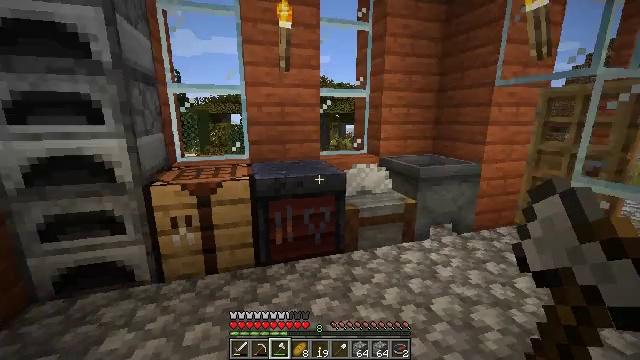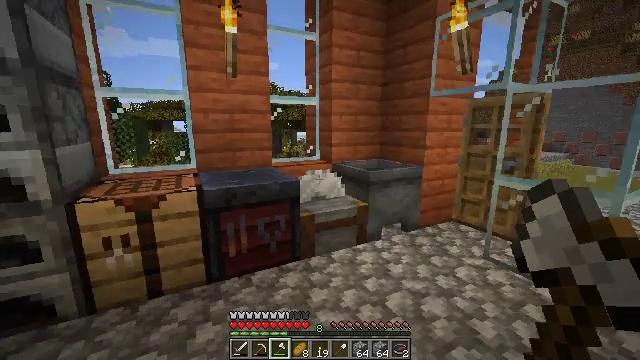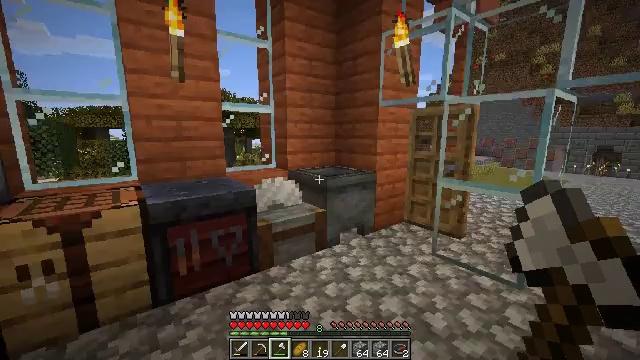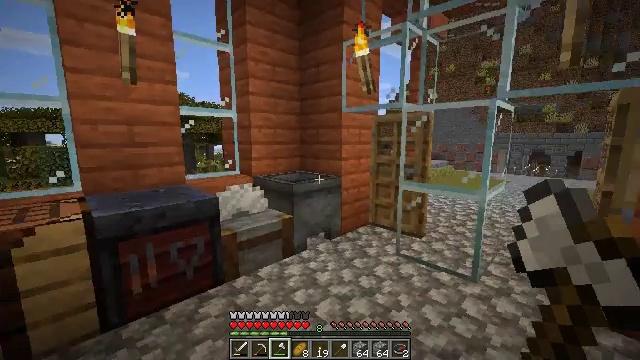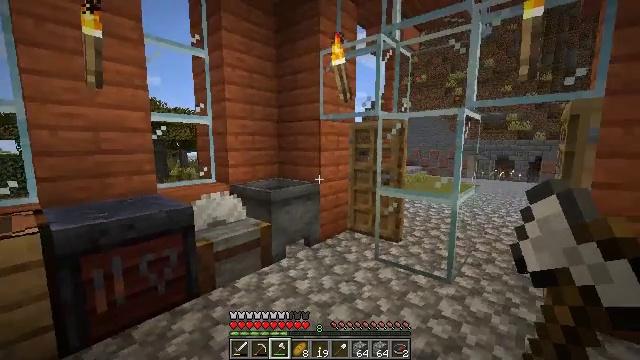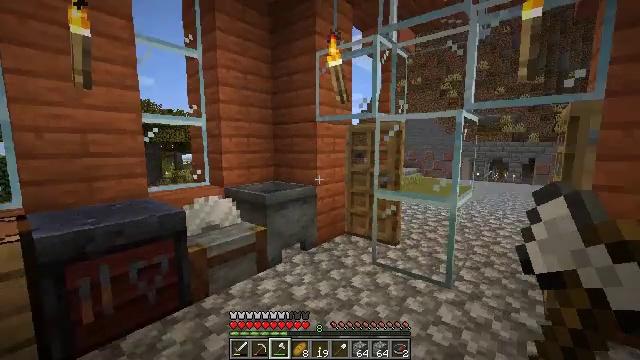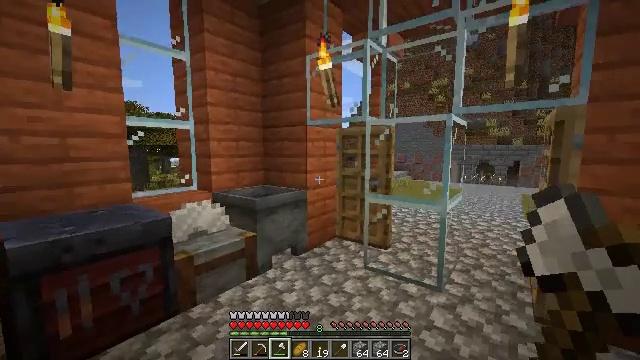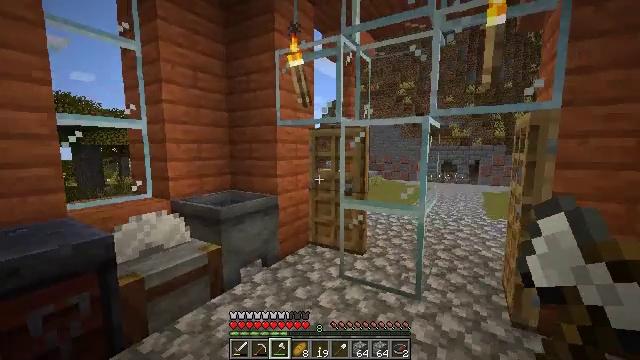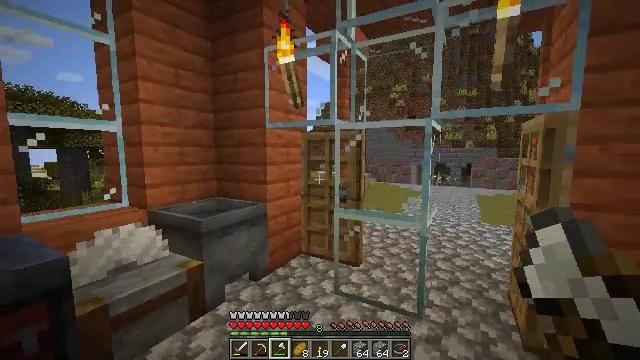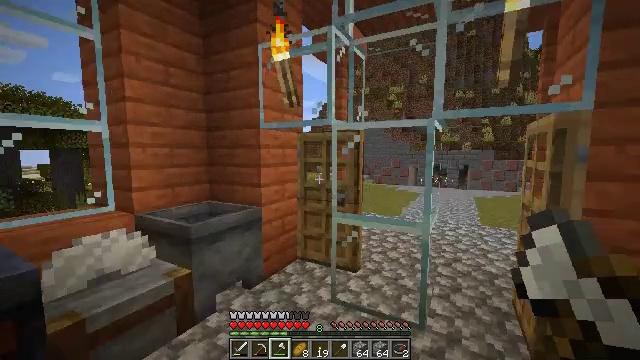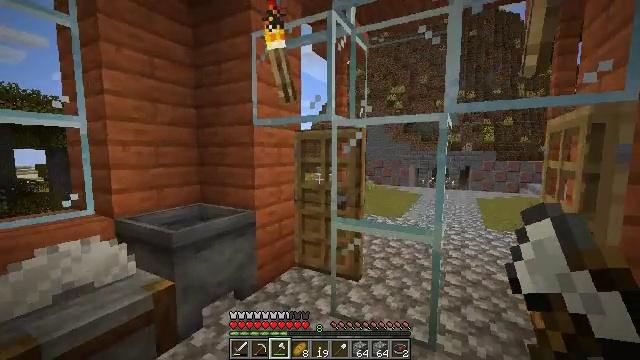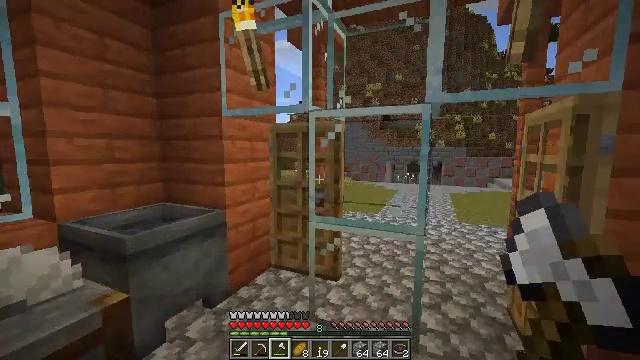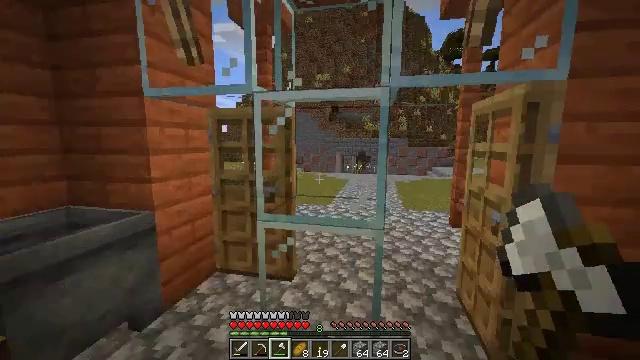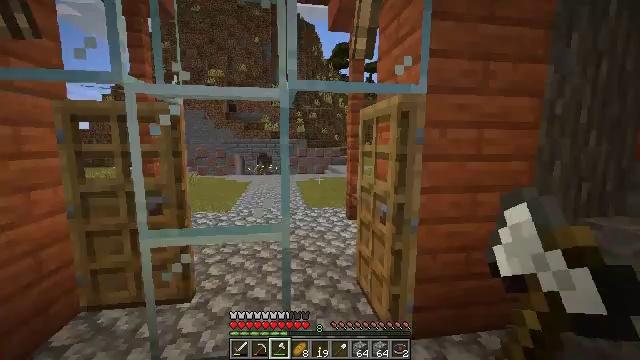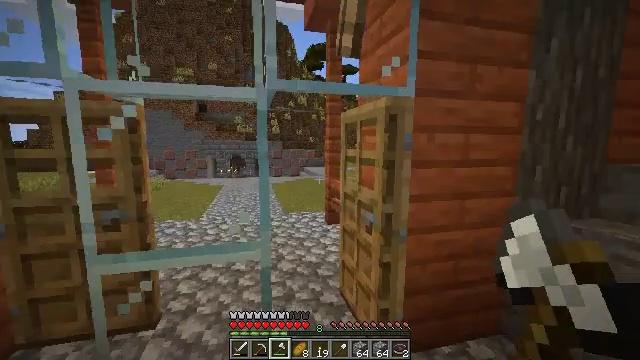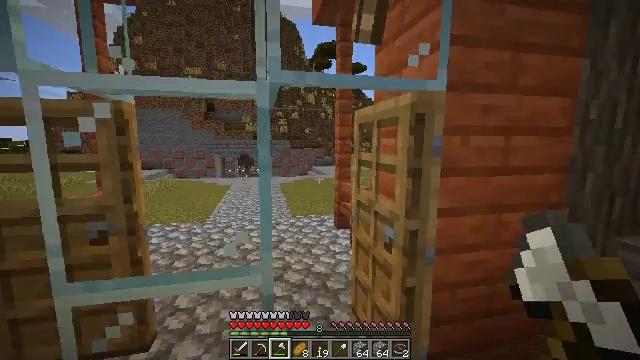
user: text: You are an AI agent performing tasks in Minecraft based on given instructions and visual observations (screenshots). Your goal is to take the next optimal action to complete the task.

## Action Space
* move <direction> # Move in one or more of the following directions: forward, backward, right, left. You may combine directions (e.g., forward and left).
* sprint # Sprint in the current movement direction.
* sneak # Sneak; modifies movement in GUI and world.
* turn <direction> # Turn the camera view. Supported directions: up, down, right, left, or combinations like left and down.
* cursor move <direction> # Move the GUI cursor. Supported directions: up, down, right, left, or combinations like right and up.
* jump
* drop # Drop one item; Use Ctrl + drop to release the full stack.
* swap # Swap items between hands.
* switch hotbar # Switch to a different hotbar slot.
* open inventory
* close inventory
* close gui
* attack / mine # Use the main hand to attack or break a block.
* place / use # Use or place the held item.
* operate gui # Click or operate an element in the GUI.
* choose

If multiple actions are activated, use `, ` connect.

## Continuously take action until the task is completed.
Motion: motion action
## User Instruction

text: Break the grass block.
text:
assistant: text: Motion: turn right and up
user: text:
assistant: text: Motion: turn right and up
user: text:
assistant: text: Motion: turn right and up
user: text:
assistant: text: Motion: turn right and up
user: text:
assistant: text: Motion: move forward
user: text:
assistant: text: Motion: move forward, turn right
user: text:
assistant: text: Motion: move forward, turn right
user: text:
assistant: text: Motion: move forward, turn right
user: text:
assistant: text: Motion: move forward
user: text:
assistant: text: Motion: move forward
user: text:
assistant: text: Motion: move forward, turn right
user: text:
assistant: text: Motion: move forward, turn right and down
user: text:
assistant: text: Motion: move forward, turn right
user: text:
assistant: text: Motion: move forward, turn right
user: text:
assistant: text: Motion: move forward and move right, turn left
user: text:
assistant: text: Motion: move forward and move right, turn left
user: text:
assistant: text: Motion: move forward and move right, turn left
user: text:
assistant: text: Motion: move forward and move right
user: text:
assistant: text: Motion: move forward
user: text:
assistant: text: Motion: move forward, turn left
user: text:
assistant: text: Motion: move forward, turn left
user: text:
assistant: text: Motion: move forward, turn left
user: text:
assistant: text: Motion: move forward, turn left
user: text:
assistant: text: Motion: move forward, turn left
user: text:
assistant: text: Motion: move forward, turn left
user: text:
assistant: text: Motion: move forward, turn left
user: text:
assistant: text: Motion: move forward, turn left
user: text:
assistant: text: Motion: move forward, turn left
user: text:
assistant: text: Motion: move forward
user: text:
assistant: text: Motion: move forward